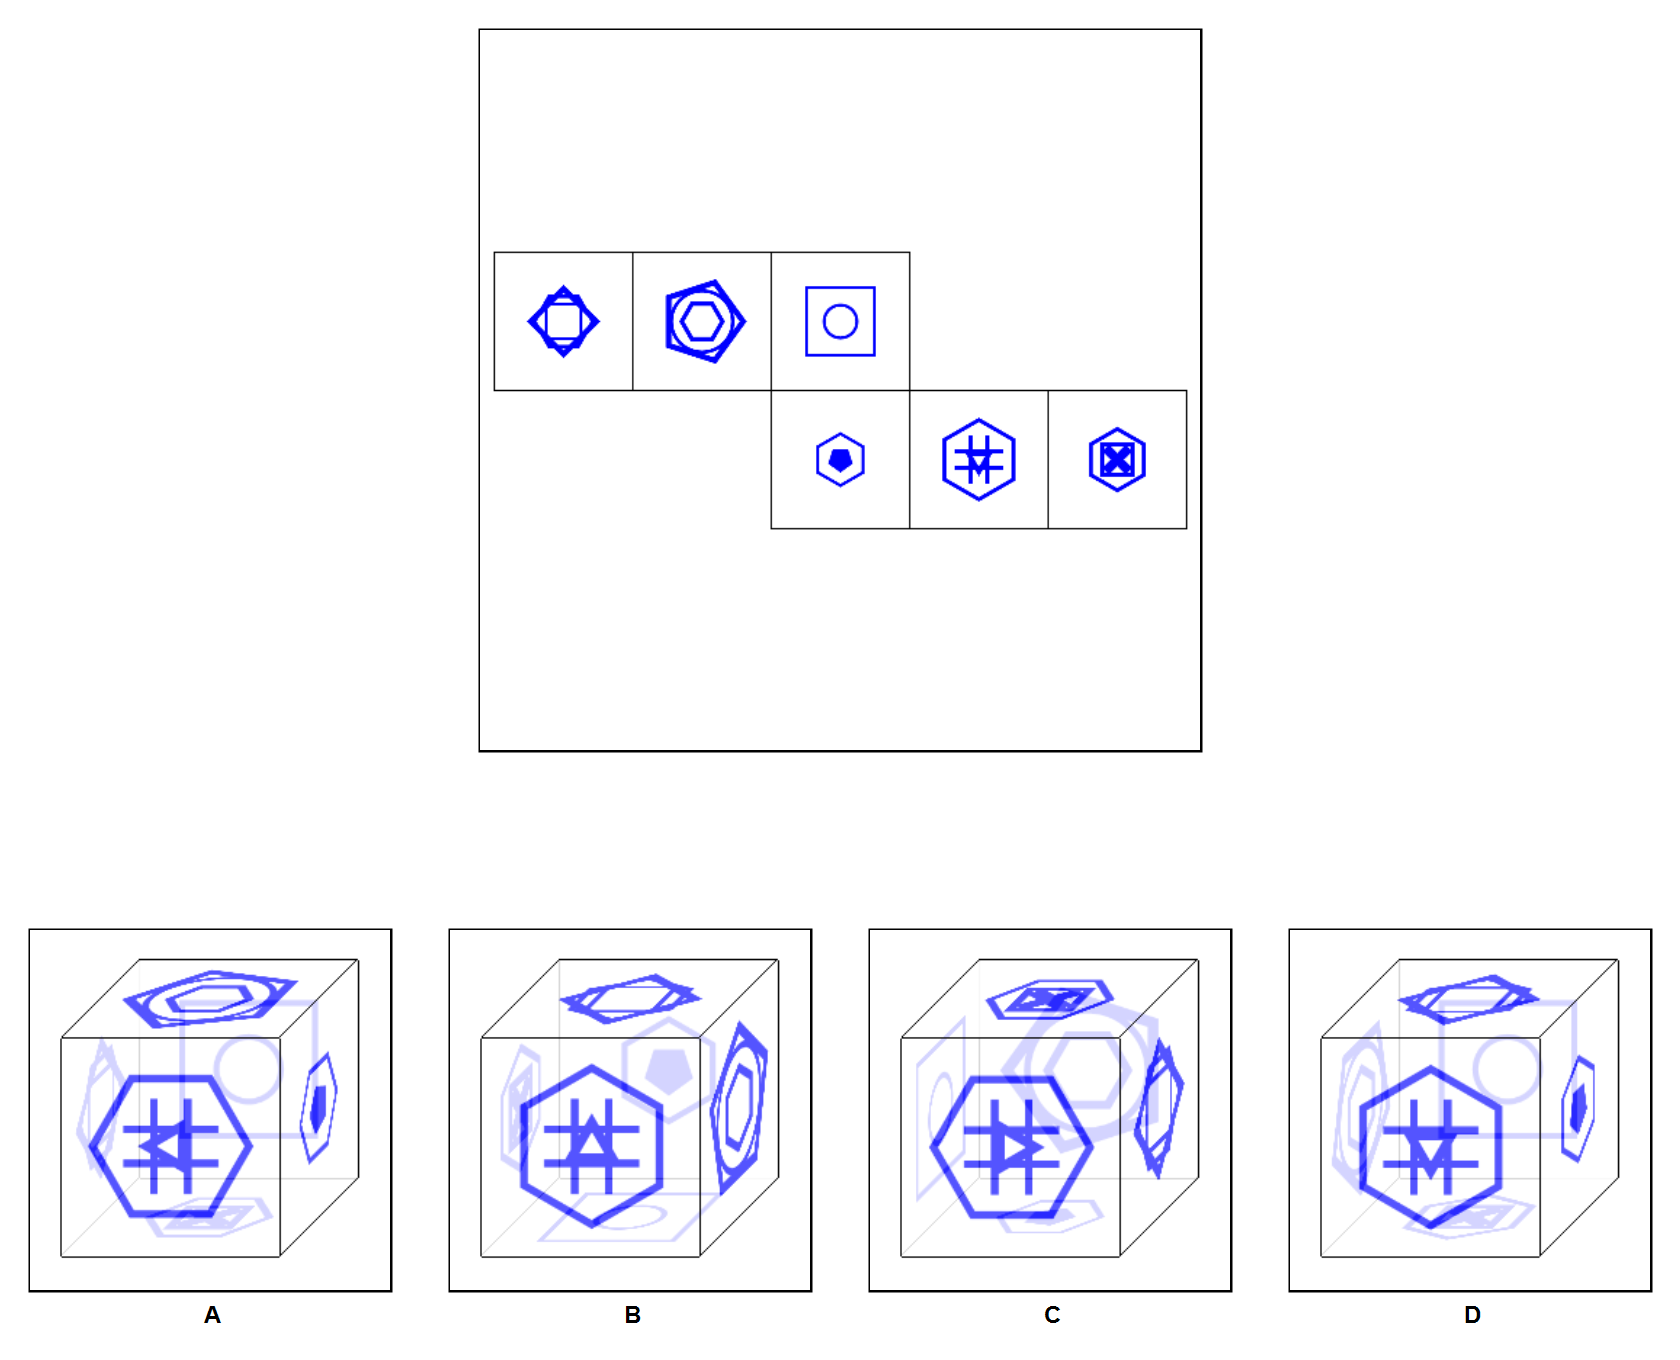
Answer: C